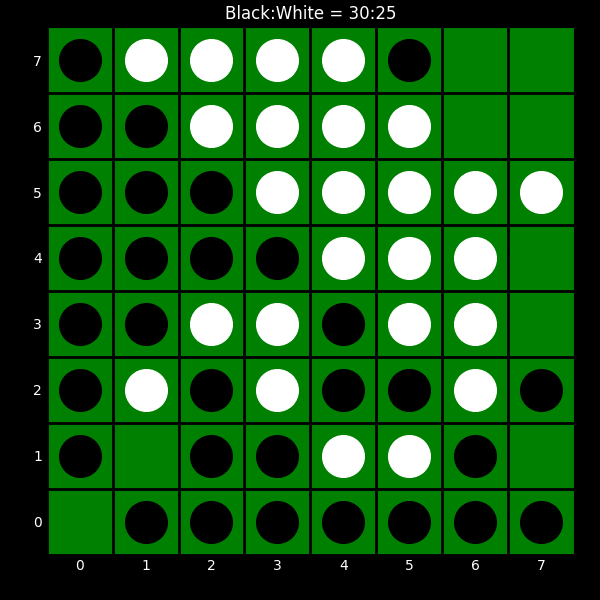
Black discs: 30
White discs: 25